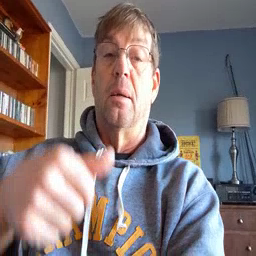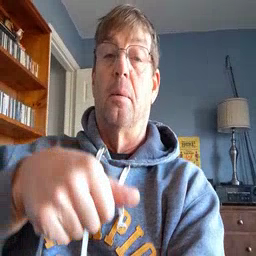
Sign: puzzle